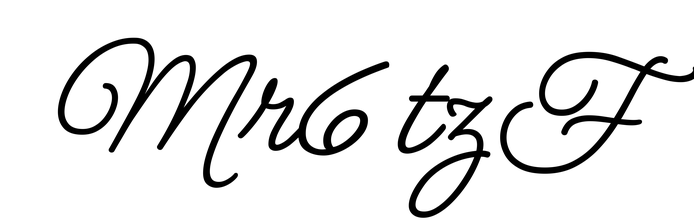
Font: MeowScript-Regular